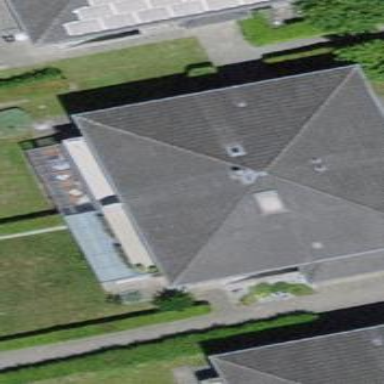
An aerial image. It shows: Terrace building with gabled roof.